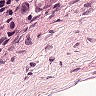
Metastatic tissue present: yes